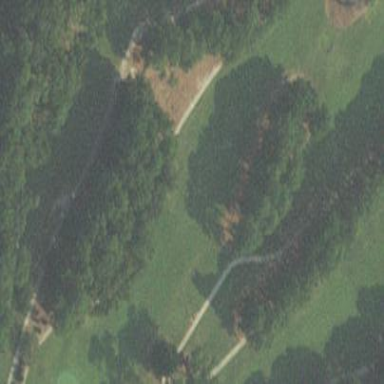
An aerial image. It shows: Golf fairway in the image.